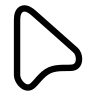
Cursor type: arrow
OS/theme: linux-bibata
Variant: white